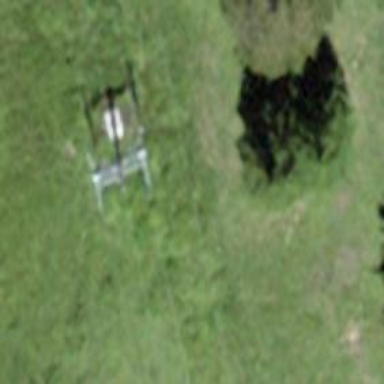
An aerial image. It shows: Pylon for aerialway.